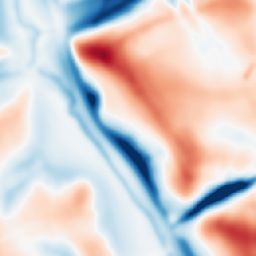
Category: multiscale
Decomposition family: dog
Decomposition parameters: sigma_low: 3
sigma_high: 20
Upsampling method: area
Upsampling parameters: scale: 4
Upsampling scale: 4